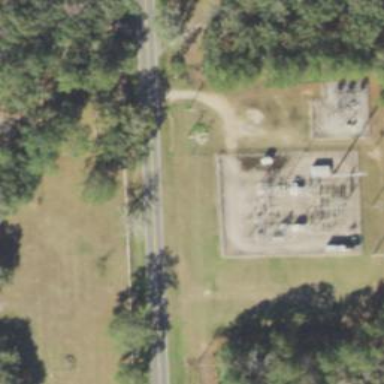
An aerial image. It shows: Distribution power substation secured by fence.